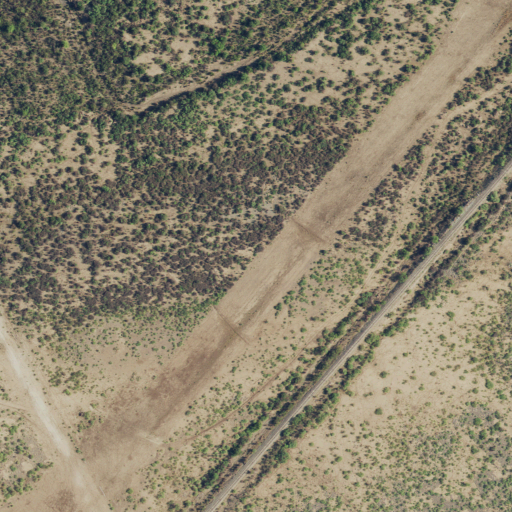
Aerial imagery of valley in Texas named Musquiz Canyon containing only shrub